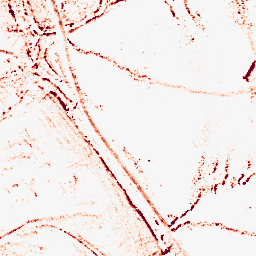
Category: morphological
Decomposition family: morphological_rect
Decomposition parameters: operation: opening
width: 5
height: 5
Upsampling method: bspline
Upsampling parameters: scale: 4
Upsampling scale: 4